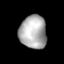
Tissue: lung
Cell type: Endothelial cells
Senescence score: 0.5818
Nuclear area (px): 875
Mean DAPI intensity: 174.633